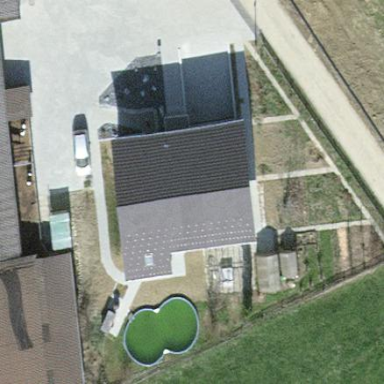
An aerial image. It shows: Simple and straightforward house.